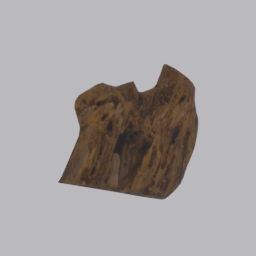
Label: nature